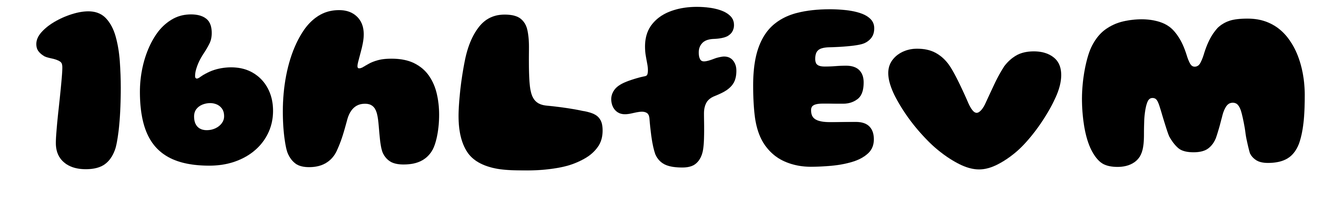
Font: Gluten_ExtraBold